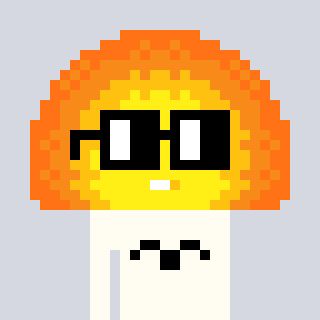
a pixel art character with square black glasses, a sunset-shaped head and a grayscale-colored body on a cool background